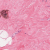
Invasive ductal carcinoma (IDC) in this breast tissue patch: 0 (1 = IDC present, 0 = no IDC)